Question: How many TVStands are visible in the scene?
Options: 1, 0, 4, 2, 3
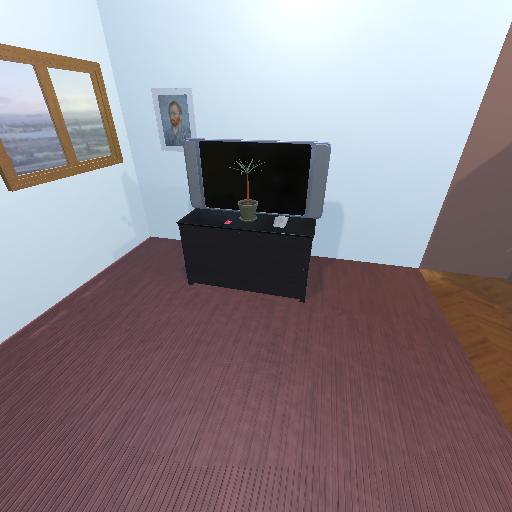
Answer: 1